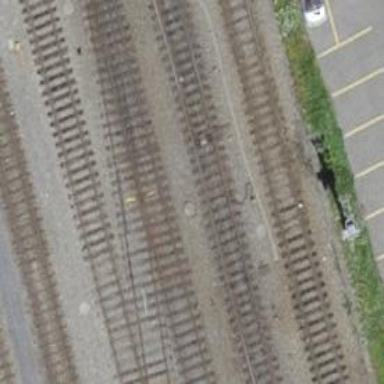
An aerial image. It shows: Yard with single rail track. The railway track is electrified with contact line for service purposes.